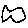
Label: fish